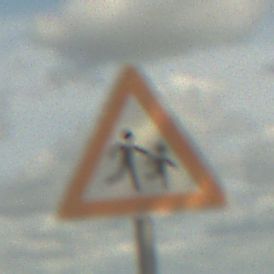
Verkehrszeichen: KinderLinks
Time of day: Midday
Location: Outdoor (RoadRail)
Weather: PartlyCloudy
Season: NotSpecified
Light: Natural